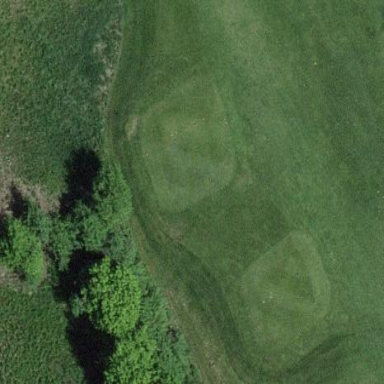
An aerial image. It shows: Grassy area designated as golf tee.